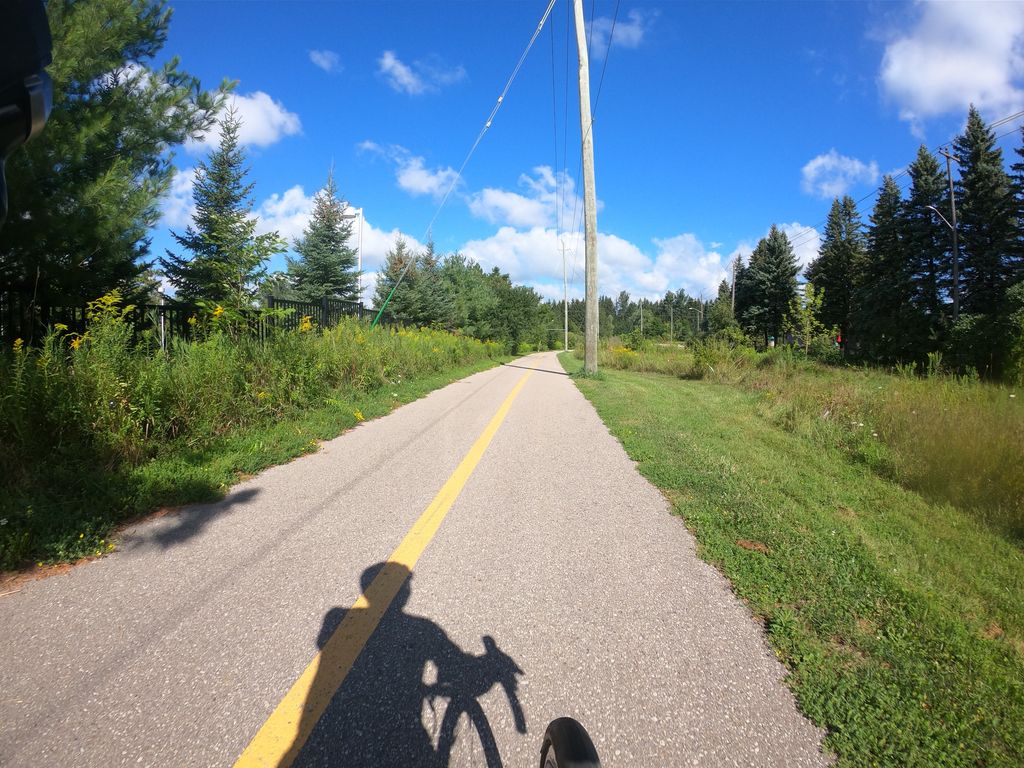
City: kitchener-waterloo